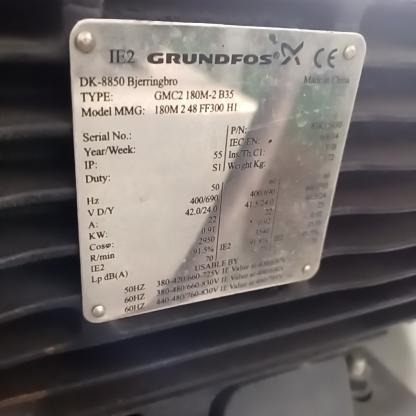
Klasa: tabliczka-znamionowa